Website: home-depot
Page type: payment
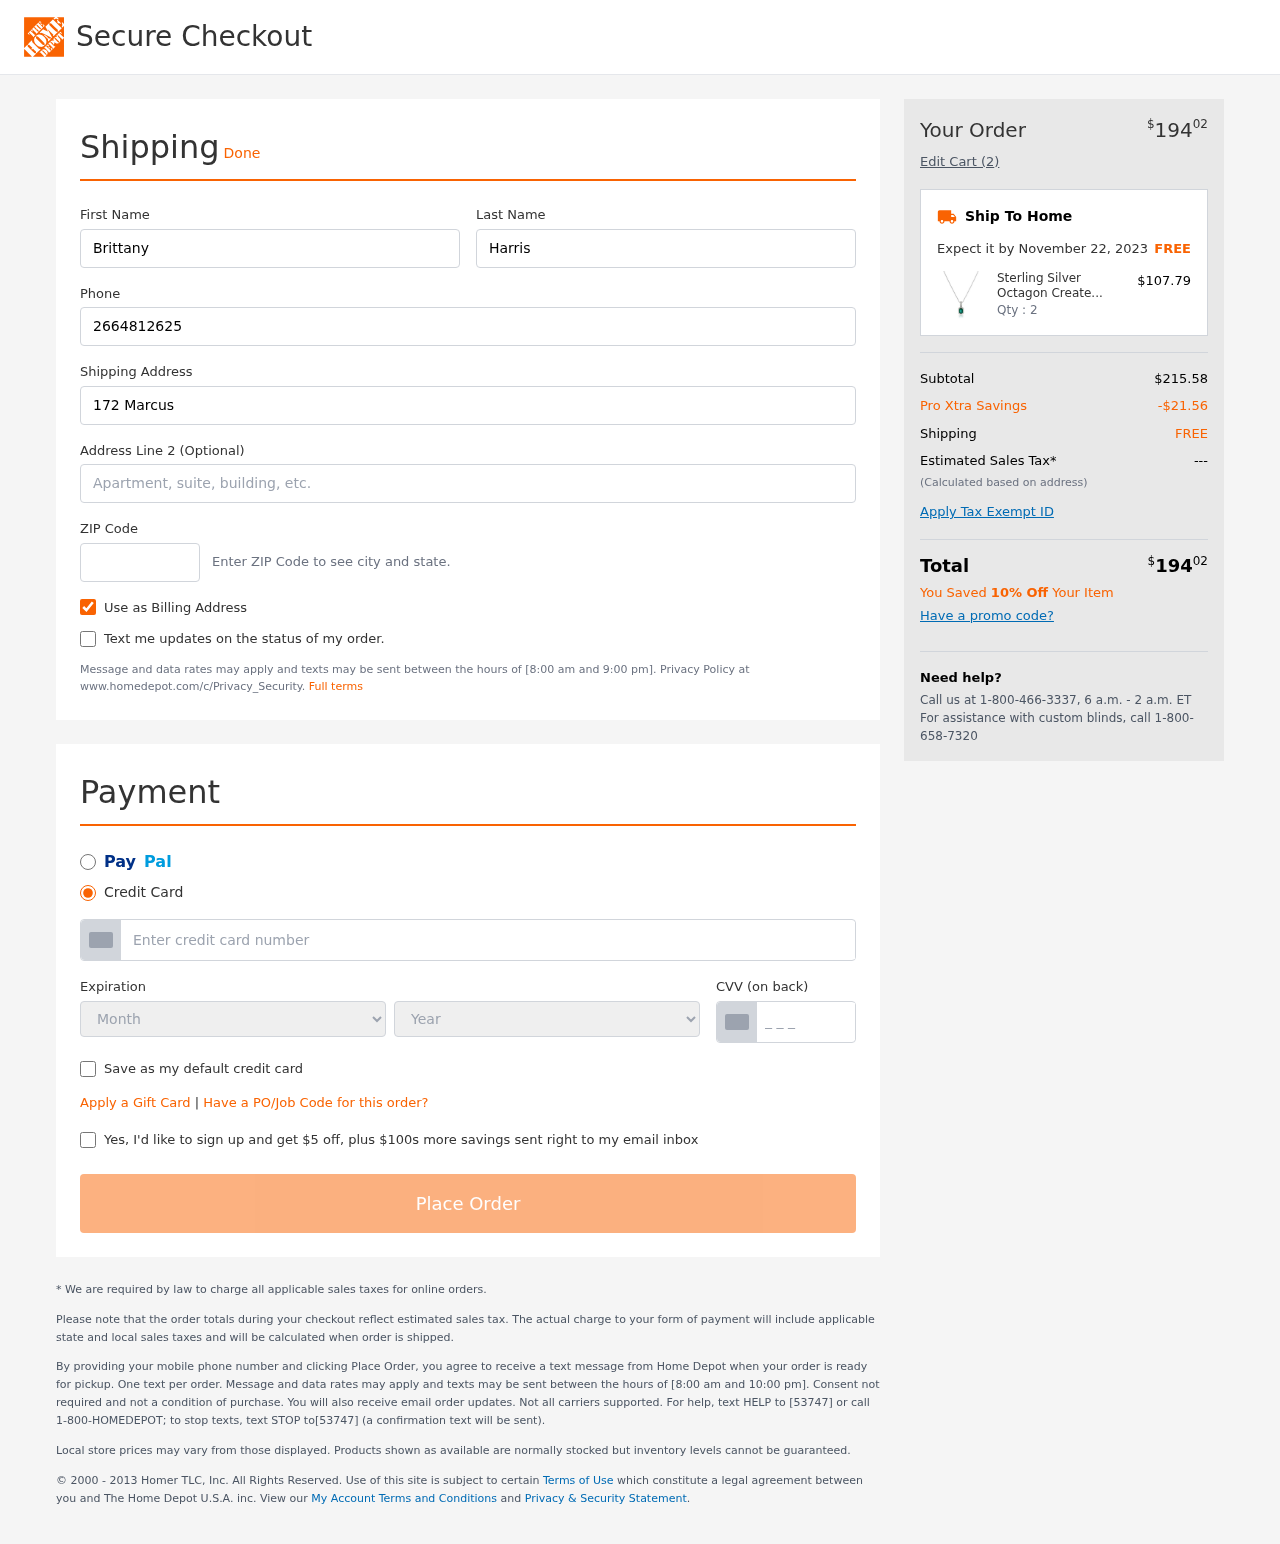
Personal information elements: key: PII_CARD_CVV
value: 402
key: PII_CARD_EXPIRY_MONTH
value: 11
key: PII_CARD_EXPIRY_YEAR
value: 30
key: PII_CARD_NUMBER
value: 2275 6106 5887 5844
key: PII_FIRSTNAME
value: Brittany
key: PII_LASTNAME
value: Harris
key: PII_PHONE
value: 2664812625
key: PII_POSTCODE
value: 16860
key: PII_STREET
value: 172 Marcus Glens
Product elements: key: PRODUCT1_NAME
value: Sterling Silver Octagon Created Emerald and Round Created White Sapphire Pendant Necklace
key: PRODUCT1_PRICE
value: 107.79
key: PRODUCT1_QUANTITY
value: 2
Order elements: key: ORDER_TOTAL
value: $19402
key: ORDER_NUM_ITEMS
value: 2
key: ORDER_DELIVERY_DATE
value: November 22, 2023
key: ORDER_SUBTOTAL
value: $215.58
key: ORDER_DISCOUNT
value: -$21.56
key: ORDER_SHIPPING_COST
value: FREE